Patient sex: M
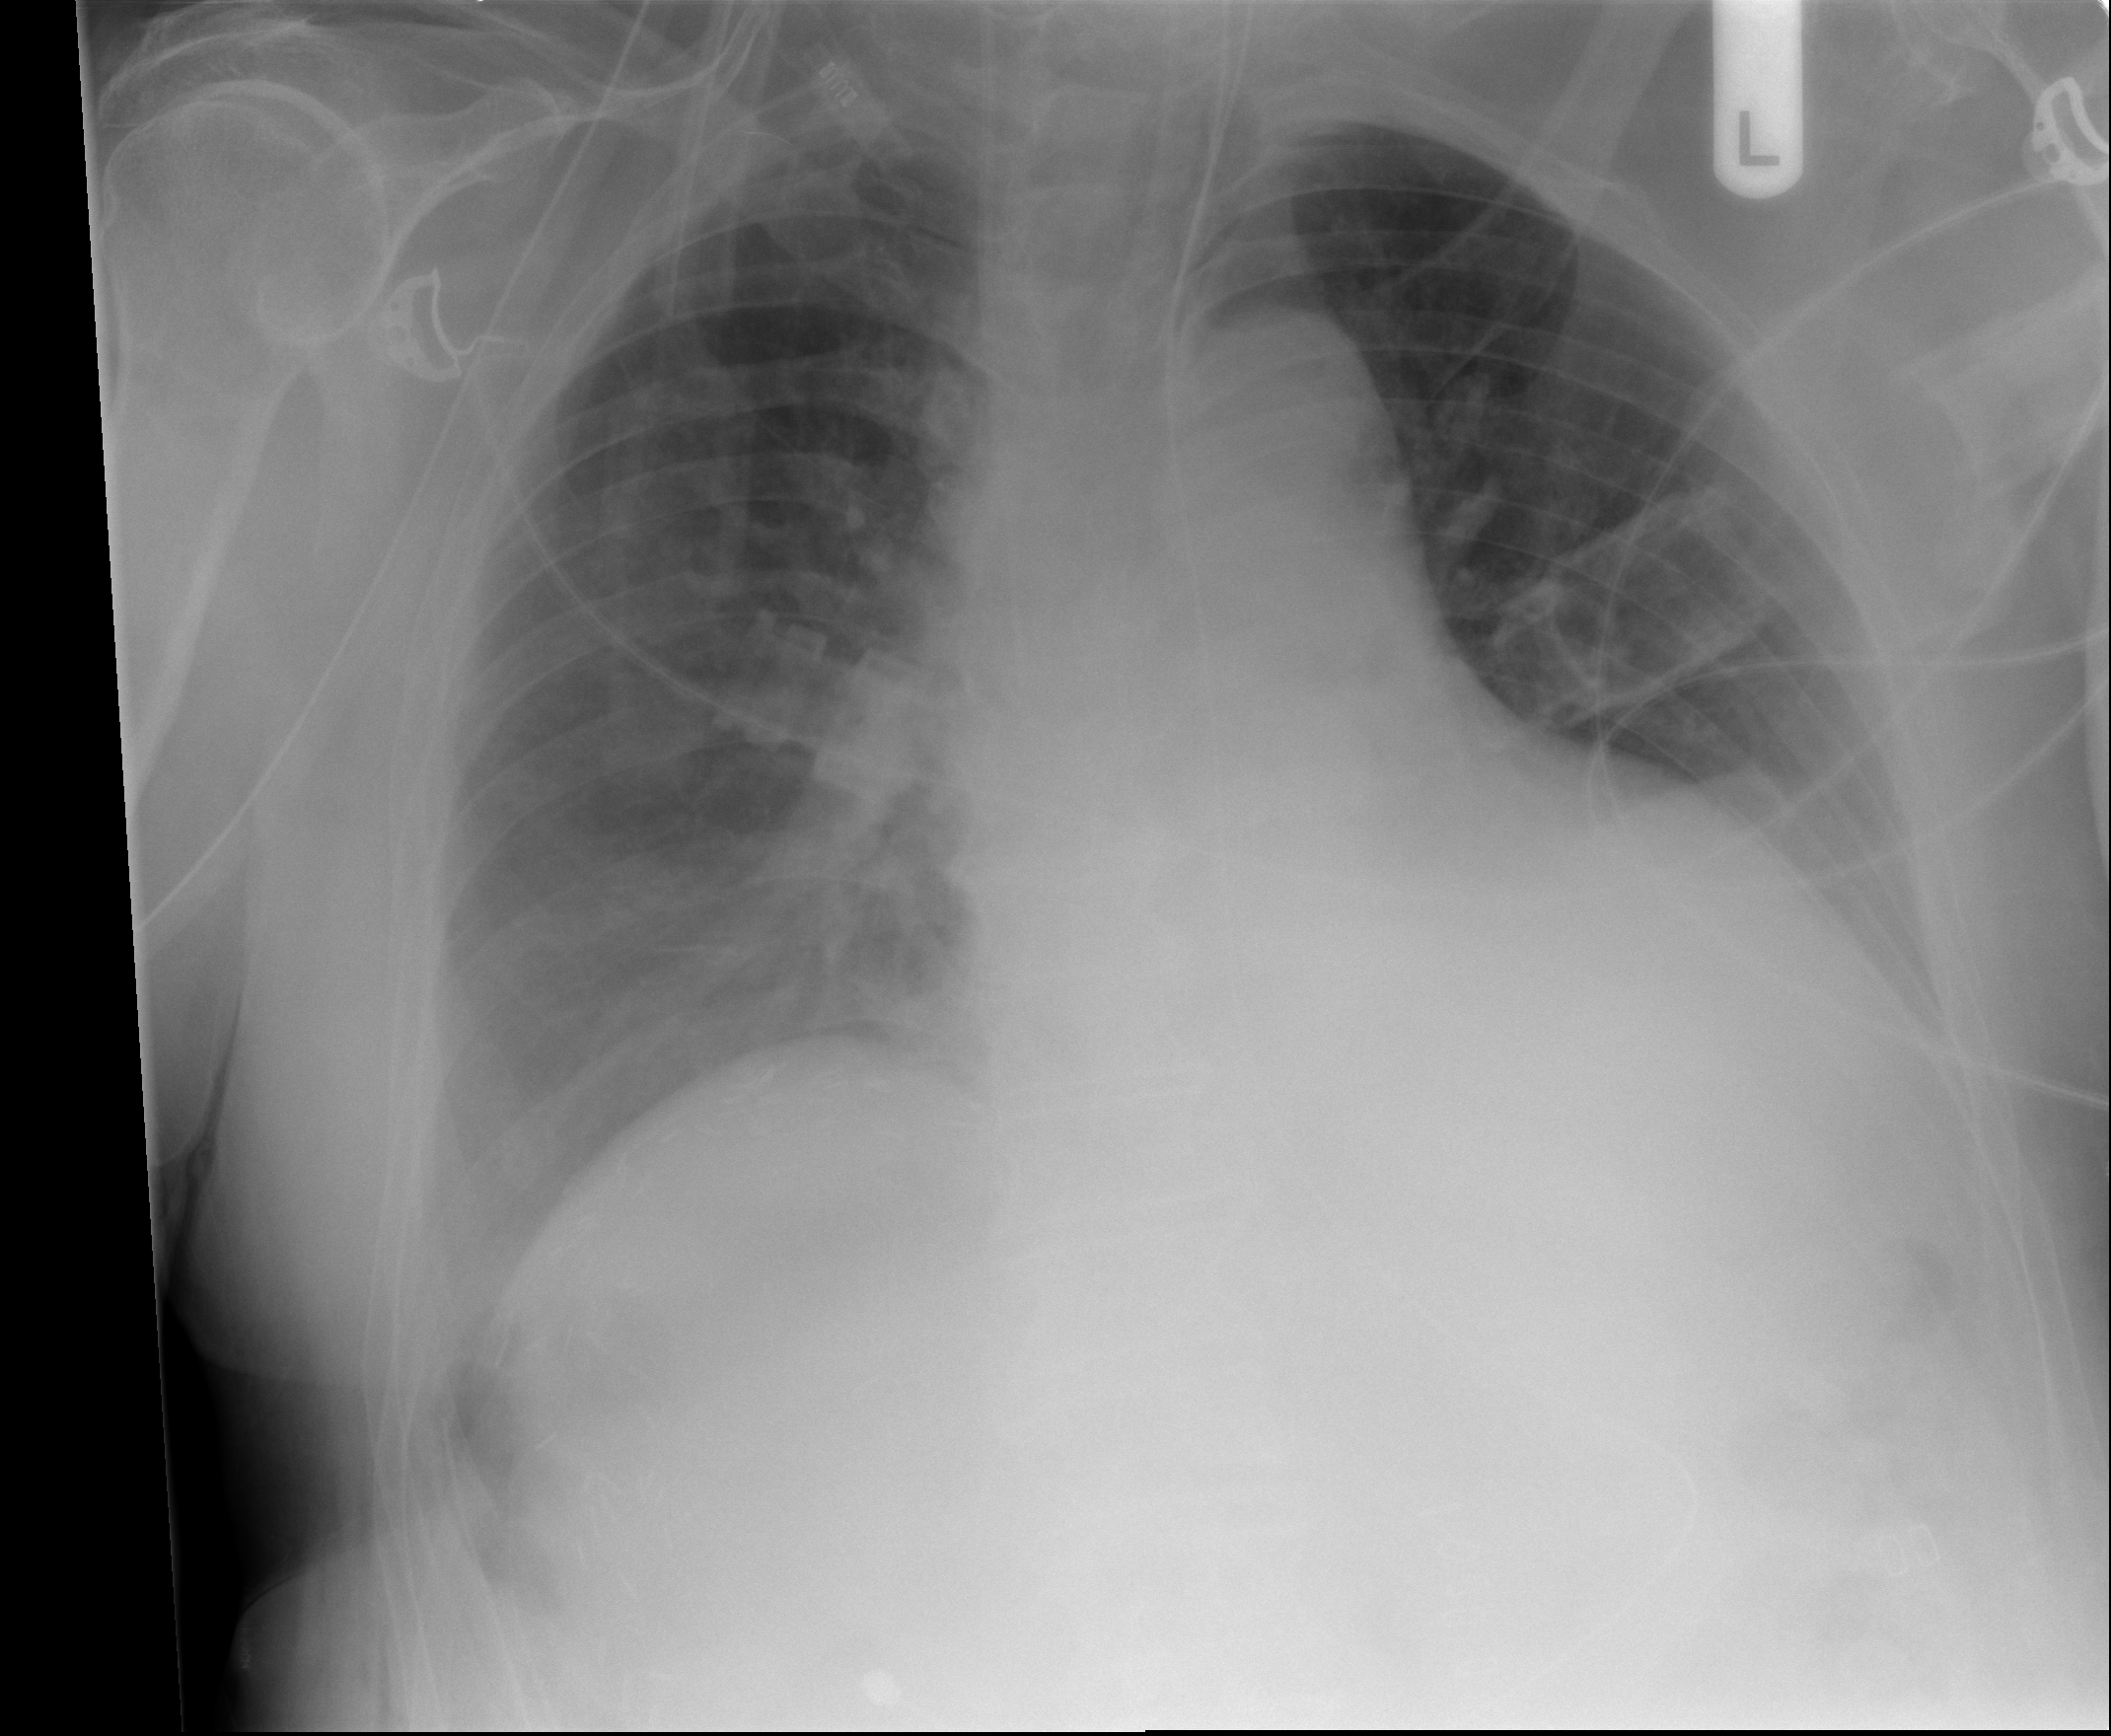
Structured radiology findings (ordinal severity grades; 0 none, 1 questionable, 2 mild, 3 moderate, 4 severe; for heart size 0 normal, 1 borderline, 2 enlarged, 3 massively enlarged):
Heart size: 2
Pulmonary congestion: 0
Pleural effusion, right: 0
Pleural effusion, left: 1
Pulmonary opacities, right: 0
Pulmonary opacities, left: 0
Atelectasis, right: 0
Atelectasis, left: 0